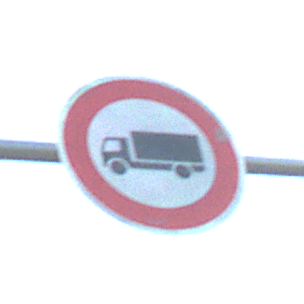
Verkehrszeichen: VerbotFuerKraftfahrzeugeUeberDreiKommaFuenfTonnen
Umgebung: Outdoor, Nature
Tageszeit: MorningAfternoon
Wetter: Clear
Licht: Natural
Jahreszeit: NotSpecified
Kontrast: HighContrast